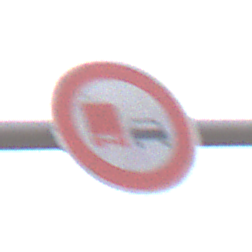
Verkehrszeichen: UeberholverbotKraftfahrzeuge
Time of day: Midday
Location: Outdoor (Suburban)
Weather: Overcast
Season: NotSpecified
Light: Natural